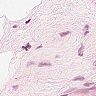
Metastatic tissue present: no